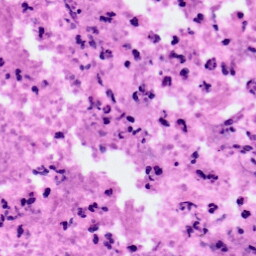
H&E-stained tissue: Pancreatic